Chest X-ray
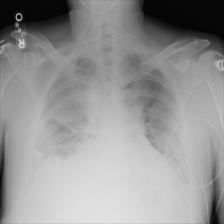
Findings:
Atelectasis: negative
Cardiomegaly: negative
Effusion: positive
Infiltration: negative
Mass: negative
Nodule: negative
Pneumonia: negative
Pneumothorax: negative
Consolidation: negative
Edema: negative
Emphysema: negative
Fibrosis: negative
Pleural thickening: negative
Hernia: negative